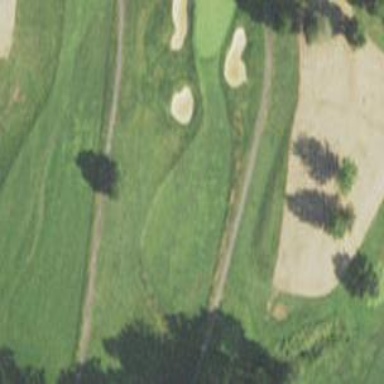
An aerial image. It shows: Scenic golf fairway.